Question: I'm trying to populate number in select - option tag .But my script fills number at only one select tag
HTML :
'''
<div class="form_row">
<label>Week Num</label>
<select class="form_select1" id="weeknum"></select>
<b class="bold1">&nbsp TO &nbsp</b>
<select class="form_select1" id="weeknum1"></select>
</div>
'''
Javascript :
'''
<script>
var select = document.getElementById("weeknum");
var select1 = document.getElementById("weeknum1");
for (var i = 52; i >= 1; i--) {
var option = document.createElement('option');
option.text = option.value = i;
select.add(option, 0);
select1.add(option, 0);
}
</script>
'''

How do i achieve that ?
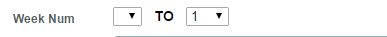
Answer: You can add an element only once to a parent node, so you need to create another option element:
'''
var select = document.getElementById("weeknum");
var select1 = document.getElementById("weeknum1");
for (var i = 52; i >= 1; i--) {
var option = document.createElement('option');
option.text = option.value = i;
var option1 = document.createElement('option');
option1.text = option1.value = i;
select.add(option, 0);
select1.add(option1, 0);
}
'''
Here's the <URL>.